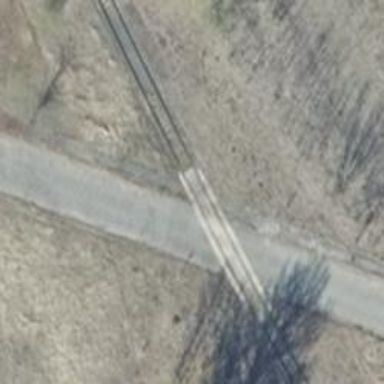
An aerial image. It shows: Level crossing along the railway.